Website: lowes
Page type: billing-address
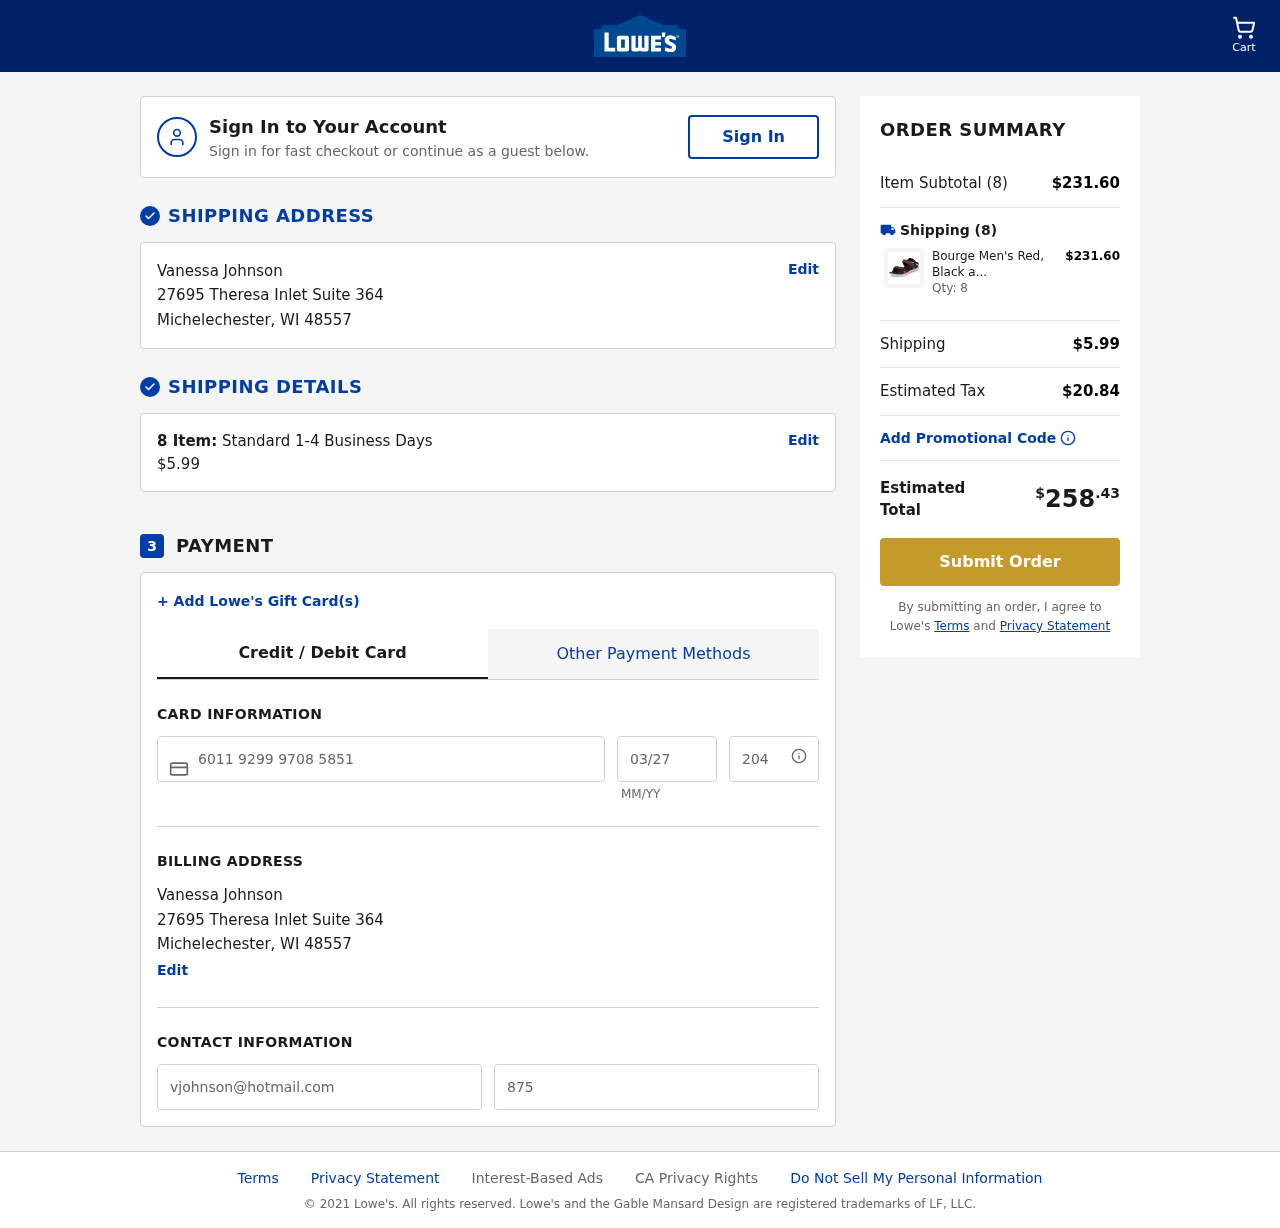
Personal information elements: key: PII_CARD_CVV
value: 204
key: PII_CARD_EXPIRY
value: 03/27
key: PII_CARD_NUMBER
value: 6011 9299 9708 5851
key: PII_CITY
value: Michelechester
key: PII_EMAIL
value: vjohnson@hotmail.com
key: PII_FULLNAME
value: Vanessa Johnson
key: PII_PHONE
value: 8757513582
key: PII_POSTCODE
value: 48557
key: PII_STATE_ABBR
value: WI
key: PII_STREET
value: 27695 Theresa Inlet Suite 364
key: PII_FULLNAME2
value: Vanessa Johnson
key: PII_CITY2
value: Michelechester
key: PII_STATE_ABBR2
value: WI
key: PII_POSTCODE_FULL
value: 48557
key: PII_POSTCODE_NUMERIC
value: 48557
Product elements: key: PRODUCT1_NAME
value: Bourge Men's Red, Black and Grey Floaters-7 UK (41 EU) (8 US) (Grada-32)
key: PRODUCT1_PRICE
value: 28.95
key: PRODUCT1_QUANTITY
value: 8
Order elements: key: ORDER_NUM_ITEMS
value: Cart
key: ORDER_NUM_ITEMS
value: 8 Item:
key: ORDER_NUM_ITEMS
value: Item Subtotal (8)
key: ORDER_SHIPPING_COST
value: $5.99
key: ORDER_SUBTOTAL
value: $231.60
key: ORDER_TAX
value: $20.84
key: ORDER_TOTAL
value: $258.43